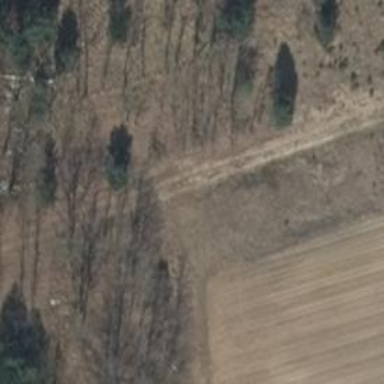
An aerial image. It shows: Hunting stand.